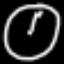
Label: clock